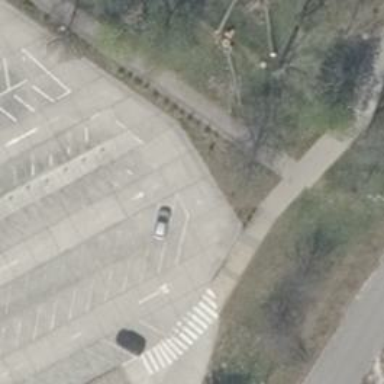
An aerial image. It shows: Parking aisle designated as service road.